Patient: sex F, age 67
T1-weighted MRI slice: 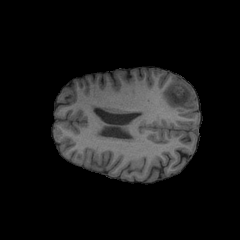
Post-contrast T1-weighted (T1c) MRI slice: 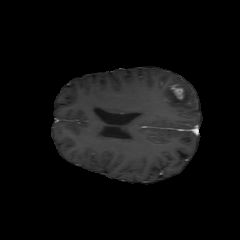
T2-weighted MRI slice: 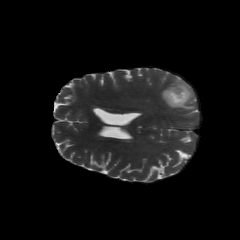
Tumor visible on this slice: yes
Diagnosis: Glioblastoma, IDH-wildtype
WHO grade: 4